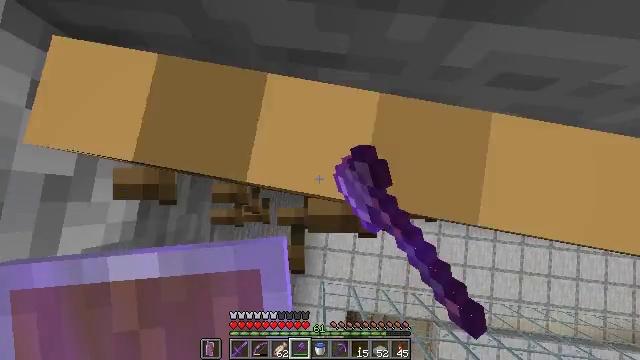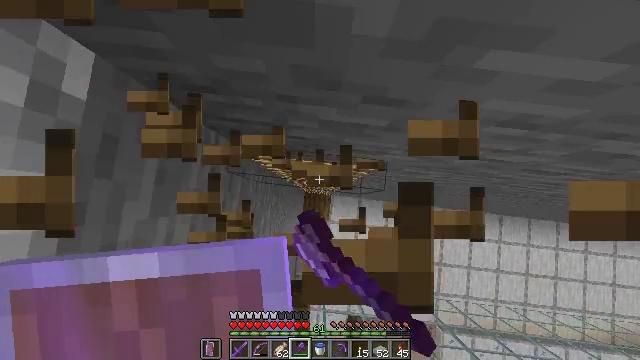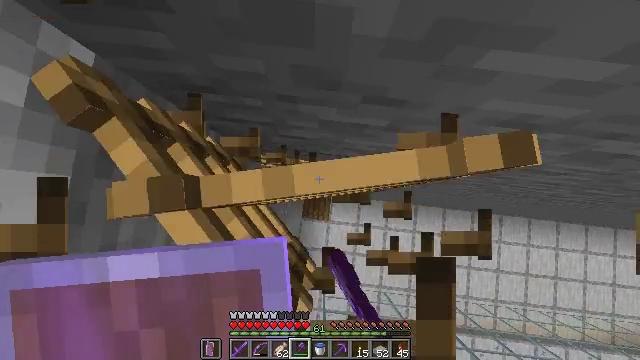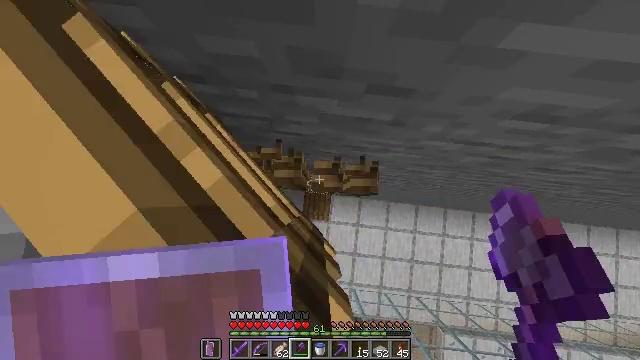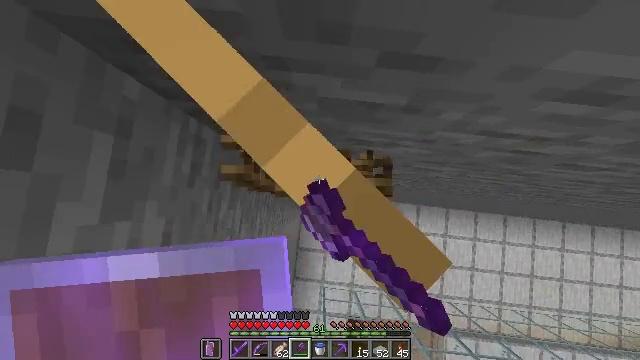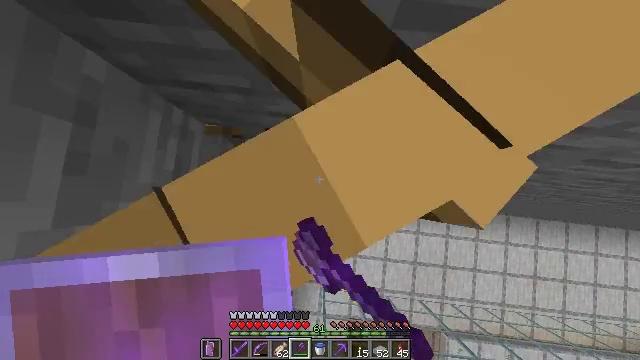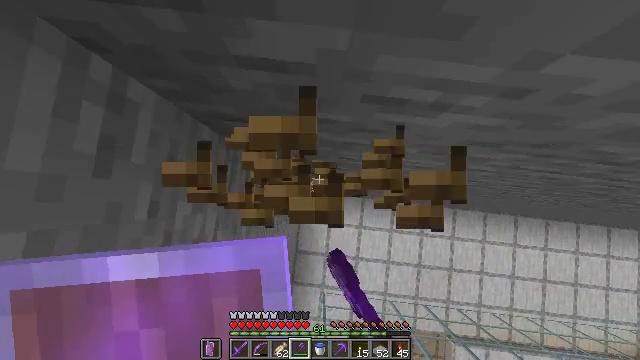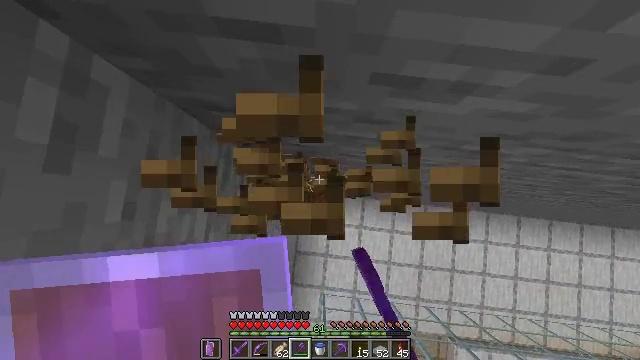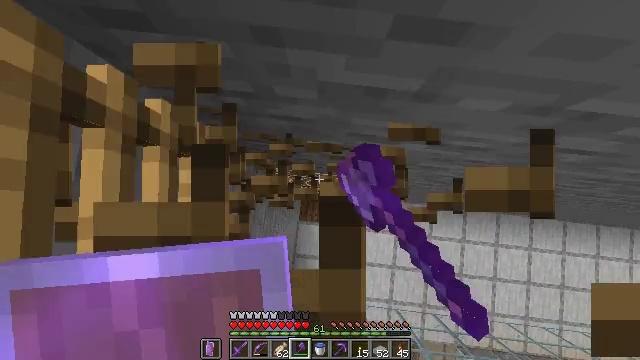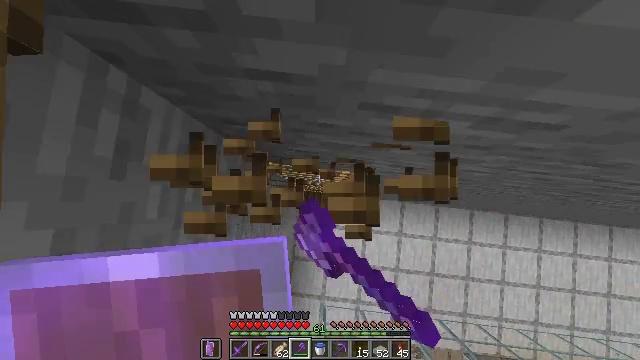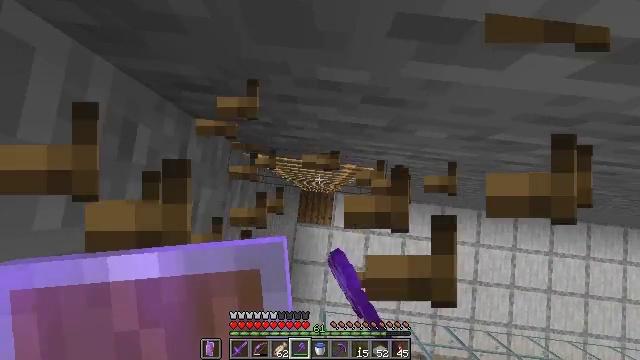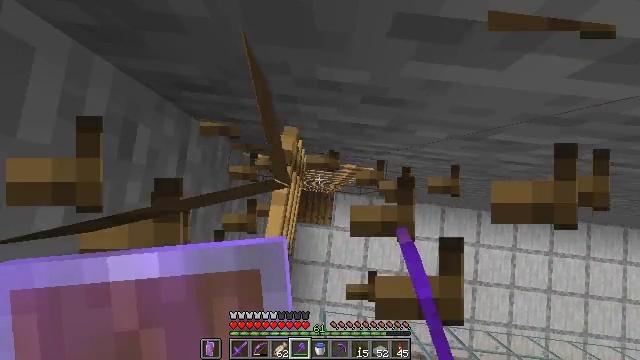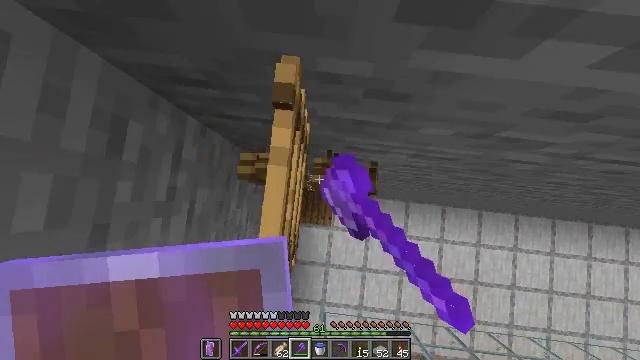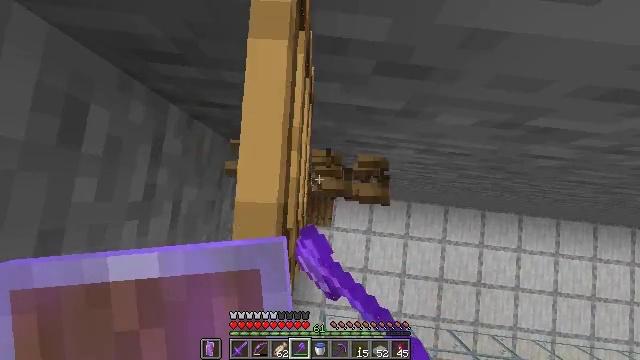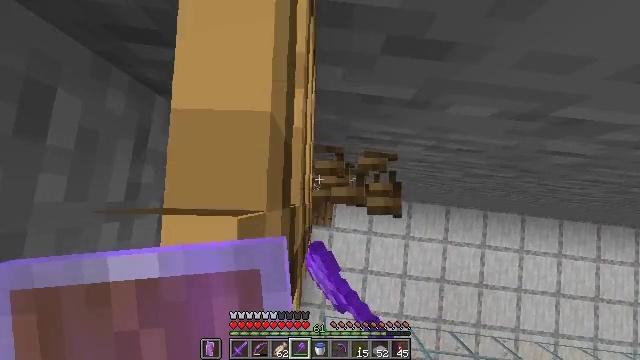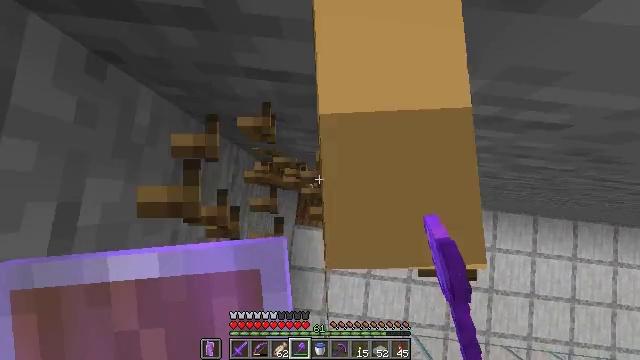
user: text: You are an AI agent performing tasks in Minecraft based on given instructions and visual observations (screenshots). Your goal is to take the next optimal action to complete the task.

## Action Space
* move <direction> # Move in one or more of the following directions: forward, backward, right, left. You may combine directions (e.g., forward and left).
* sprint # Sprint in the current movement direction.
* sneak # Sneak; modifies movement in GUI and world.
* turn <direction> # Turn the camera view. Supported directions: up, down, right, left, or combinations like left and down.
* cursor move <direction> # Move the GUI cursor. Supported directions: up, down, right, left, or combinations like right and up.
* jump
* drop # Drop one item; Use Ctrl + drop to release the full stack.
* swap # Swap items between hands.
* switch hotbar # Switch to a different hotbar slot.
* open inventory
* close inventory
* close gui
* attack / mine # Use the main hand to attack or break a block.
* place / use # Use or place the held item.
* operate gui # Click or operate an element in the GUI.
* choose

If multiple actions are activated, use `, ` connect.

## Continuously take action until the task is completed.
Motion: motion action
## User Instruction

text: Collect the ladder block.
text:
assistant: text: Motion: attack / mine
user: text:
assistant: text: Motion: attack / mine
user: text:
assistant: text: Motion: attack / mine
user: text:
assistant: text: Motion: attack / mine
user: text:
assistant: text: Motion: attack / mine
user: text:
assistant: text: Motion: attack / mine
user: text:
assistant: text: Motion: attack / mine
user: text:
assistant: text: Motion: attack / mine
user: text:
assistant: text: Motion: attack / mine
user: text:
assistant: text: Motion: attack / mine
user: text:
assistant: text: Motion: attack / mine
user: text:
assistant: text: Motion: attack / mine
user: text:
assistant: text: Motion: attack / mine
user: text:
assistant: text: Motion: attack / mine
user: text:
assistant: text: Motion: attack / mine
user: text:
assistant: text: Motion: attack / mine
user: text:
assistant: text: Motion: attack / mine
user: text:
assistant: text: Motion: attack / mine
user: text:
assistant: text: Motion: attack / mine
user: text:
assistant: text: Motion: attack / mine
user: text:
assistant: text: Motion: attack / mine
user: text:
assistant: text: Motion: attack / mine
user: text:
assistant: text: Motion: attack / mine
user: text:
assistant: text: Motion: attack / mine
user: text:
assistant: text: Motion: attack / mine
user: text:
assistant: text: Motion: attack / mine
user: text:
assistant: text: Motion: attack / mine
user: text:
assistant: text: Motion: attack / mine
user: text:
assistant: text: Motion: attack / mine
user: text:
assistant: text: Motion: attack / mine